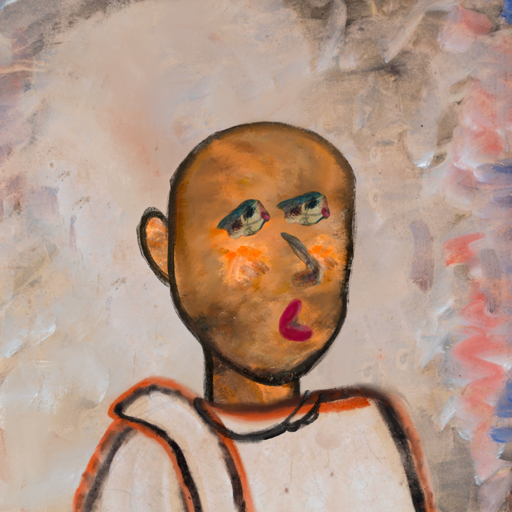
Background: Roy_Bahadur, Head And Neck Side: Gypsy_Queen, Face Side: Pipe, Bust: Roy_Bahadur, Hair Side: Blank, Head Accessory: Blank, Second Necklace: Blank, Necklace: Orphan, Baby: Blank